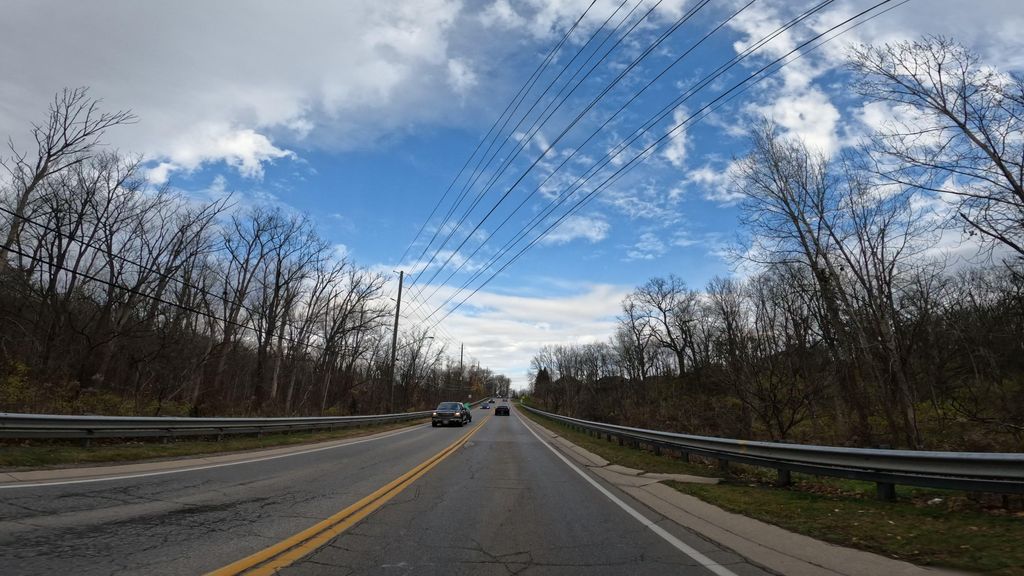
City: hamilton